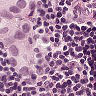
Metastatic tissue present: yes